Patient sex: M
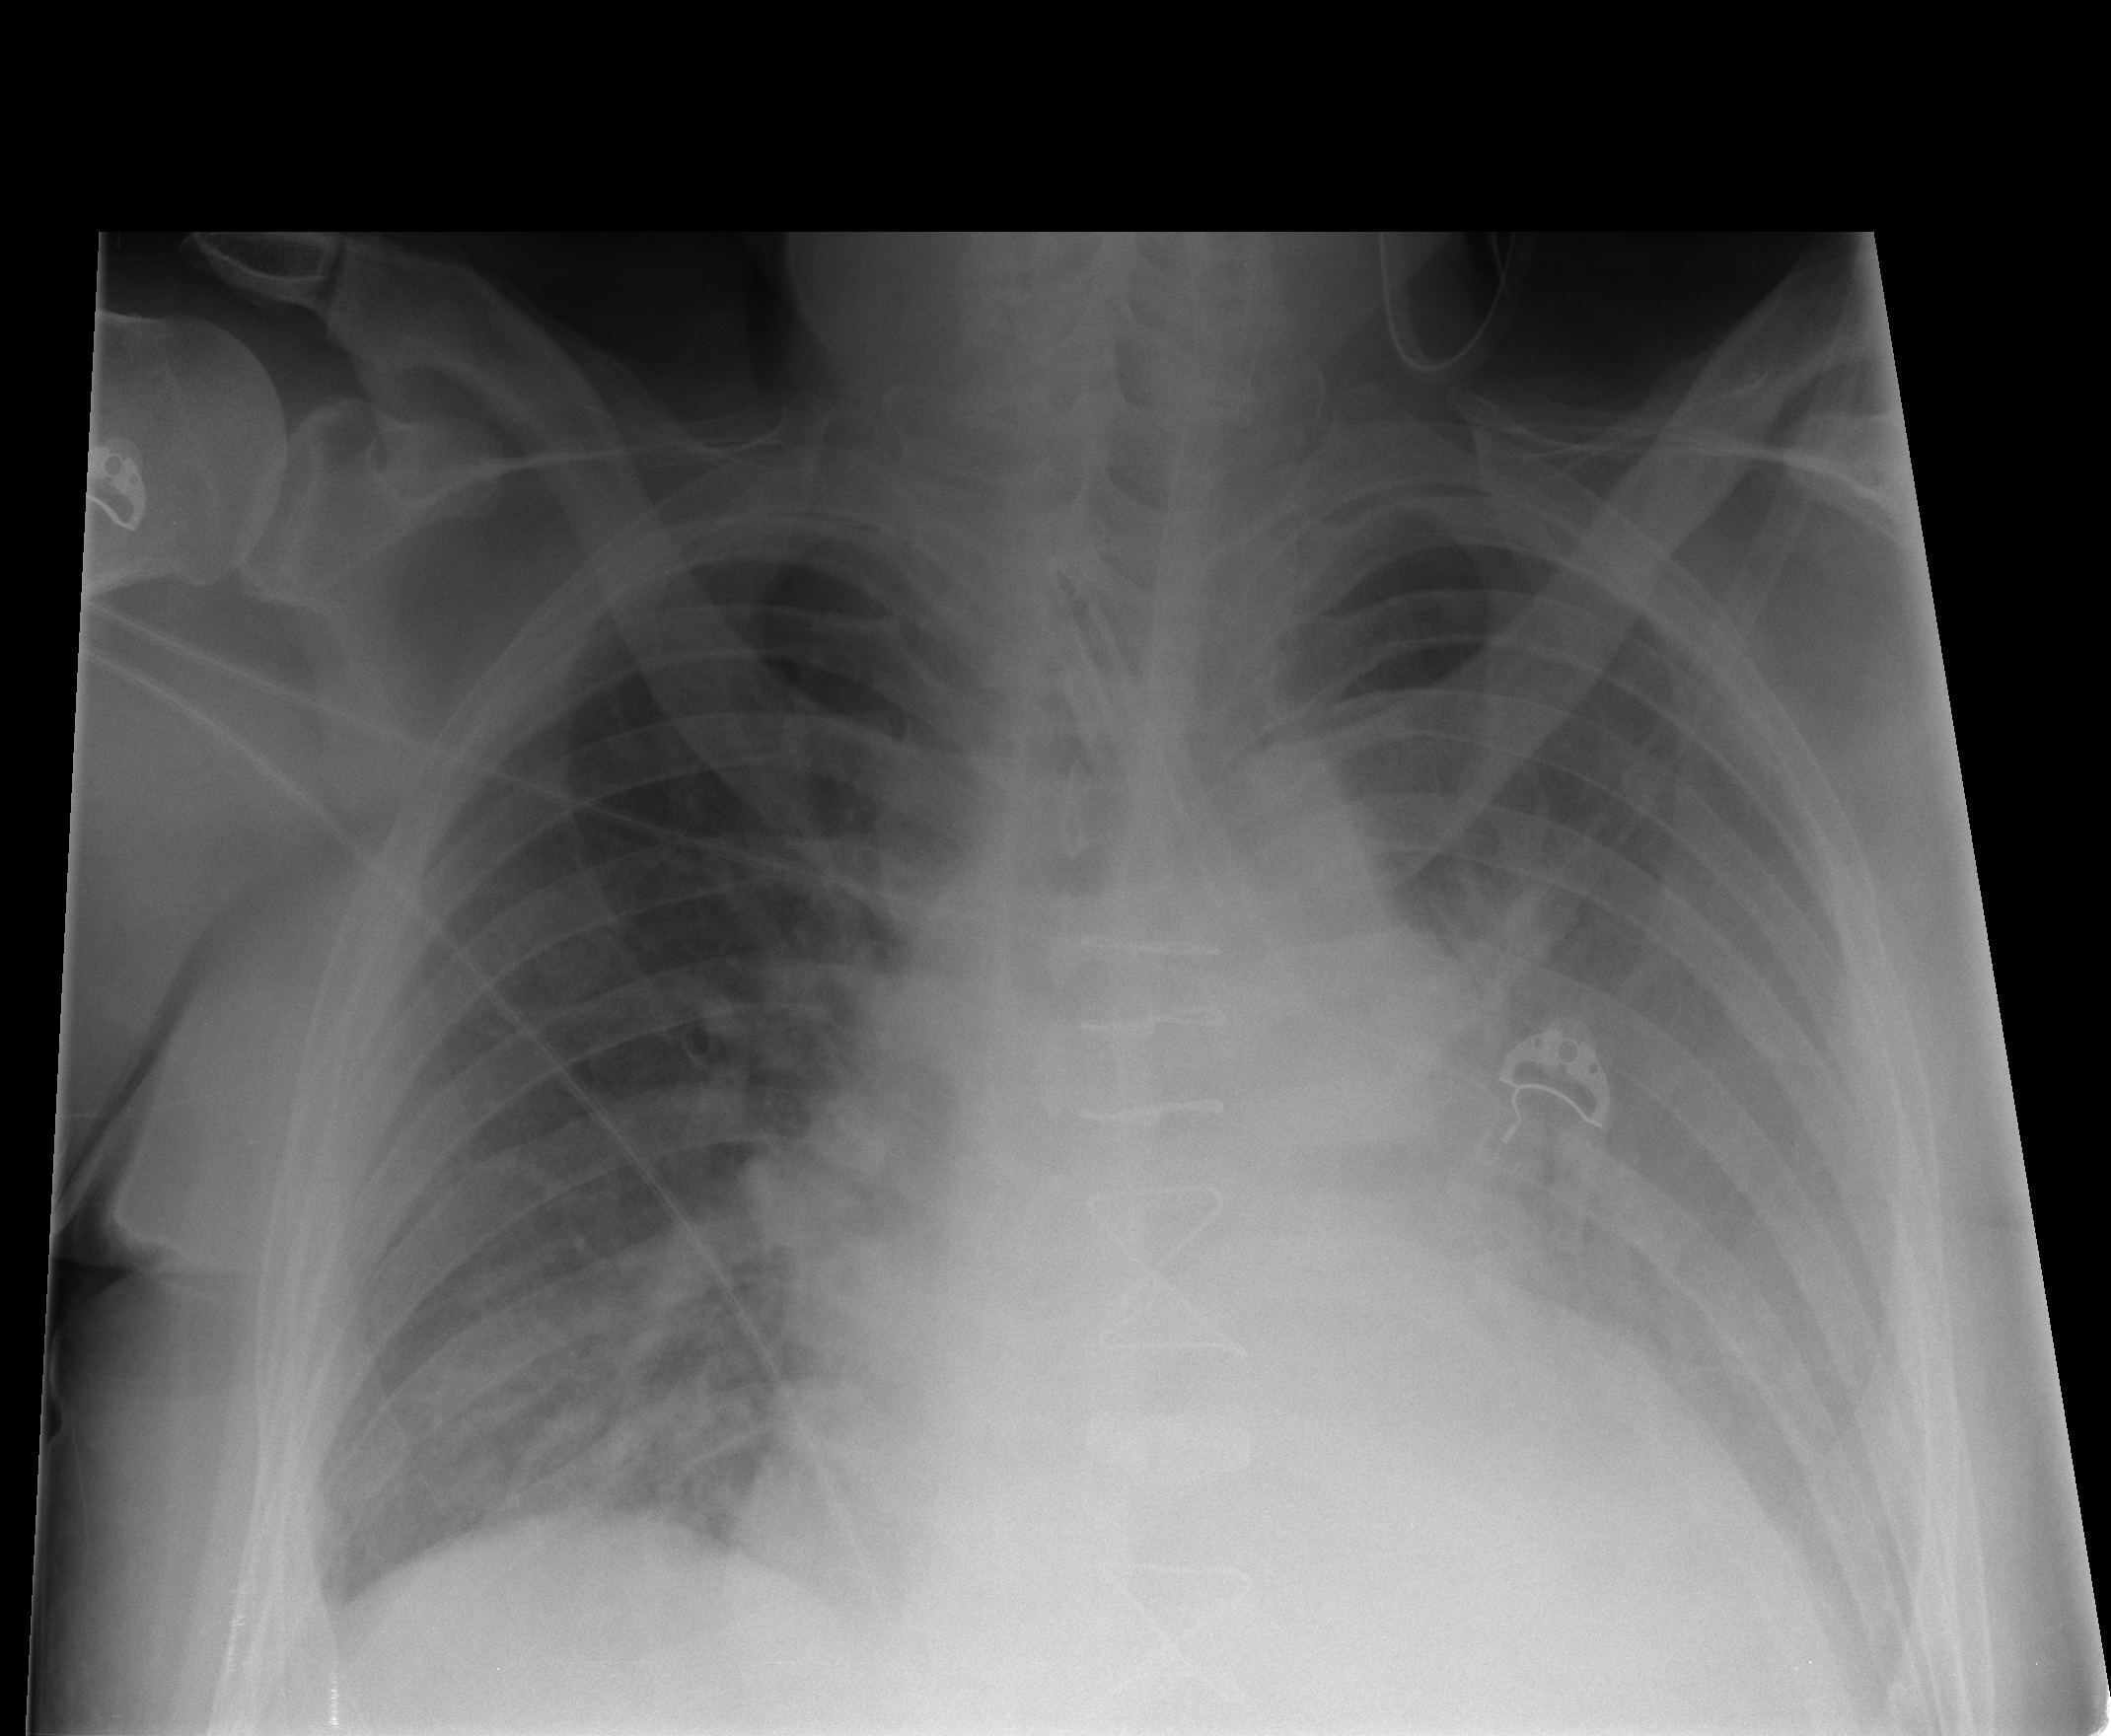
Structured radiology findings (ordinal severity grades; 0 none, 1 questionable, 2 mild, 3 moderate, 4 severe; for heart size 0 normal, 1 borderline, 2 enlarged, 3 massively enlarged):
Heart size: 2
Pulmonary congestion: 2
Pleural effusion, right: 2
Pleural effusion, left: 3
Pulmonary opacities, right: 1
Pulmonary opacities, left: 0
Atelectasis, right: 2
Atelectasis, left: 2